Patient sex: M
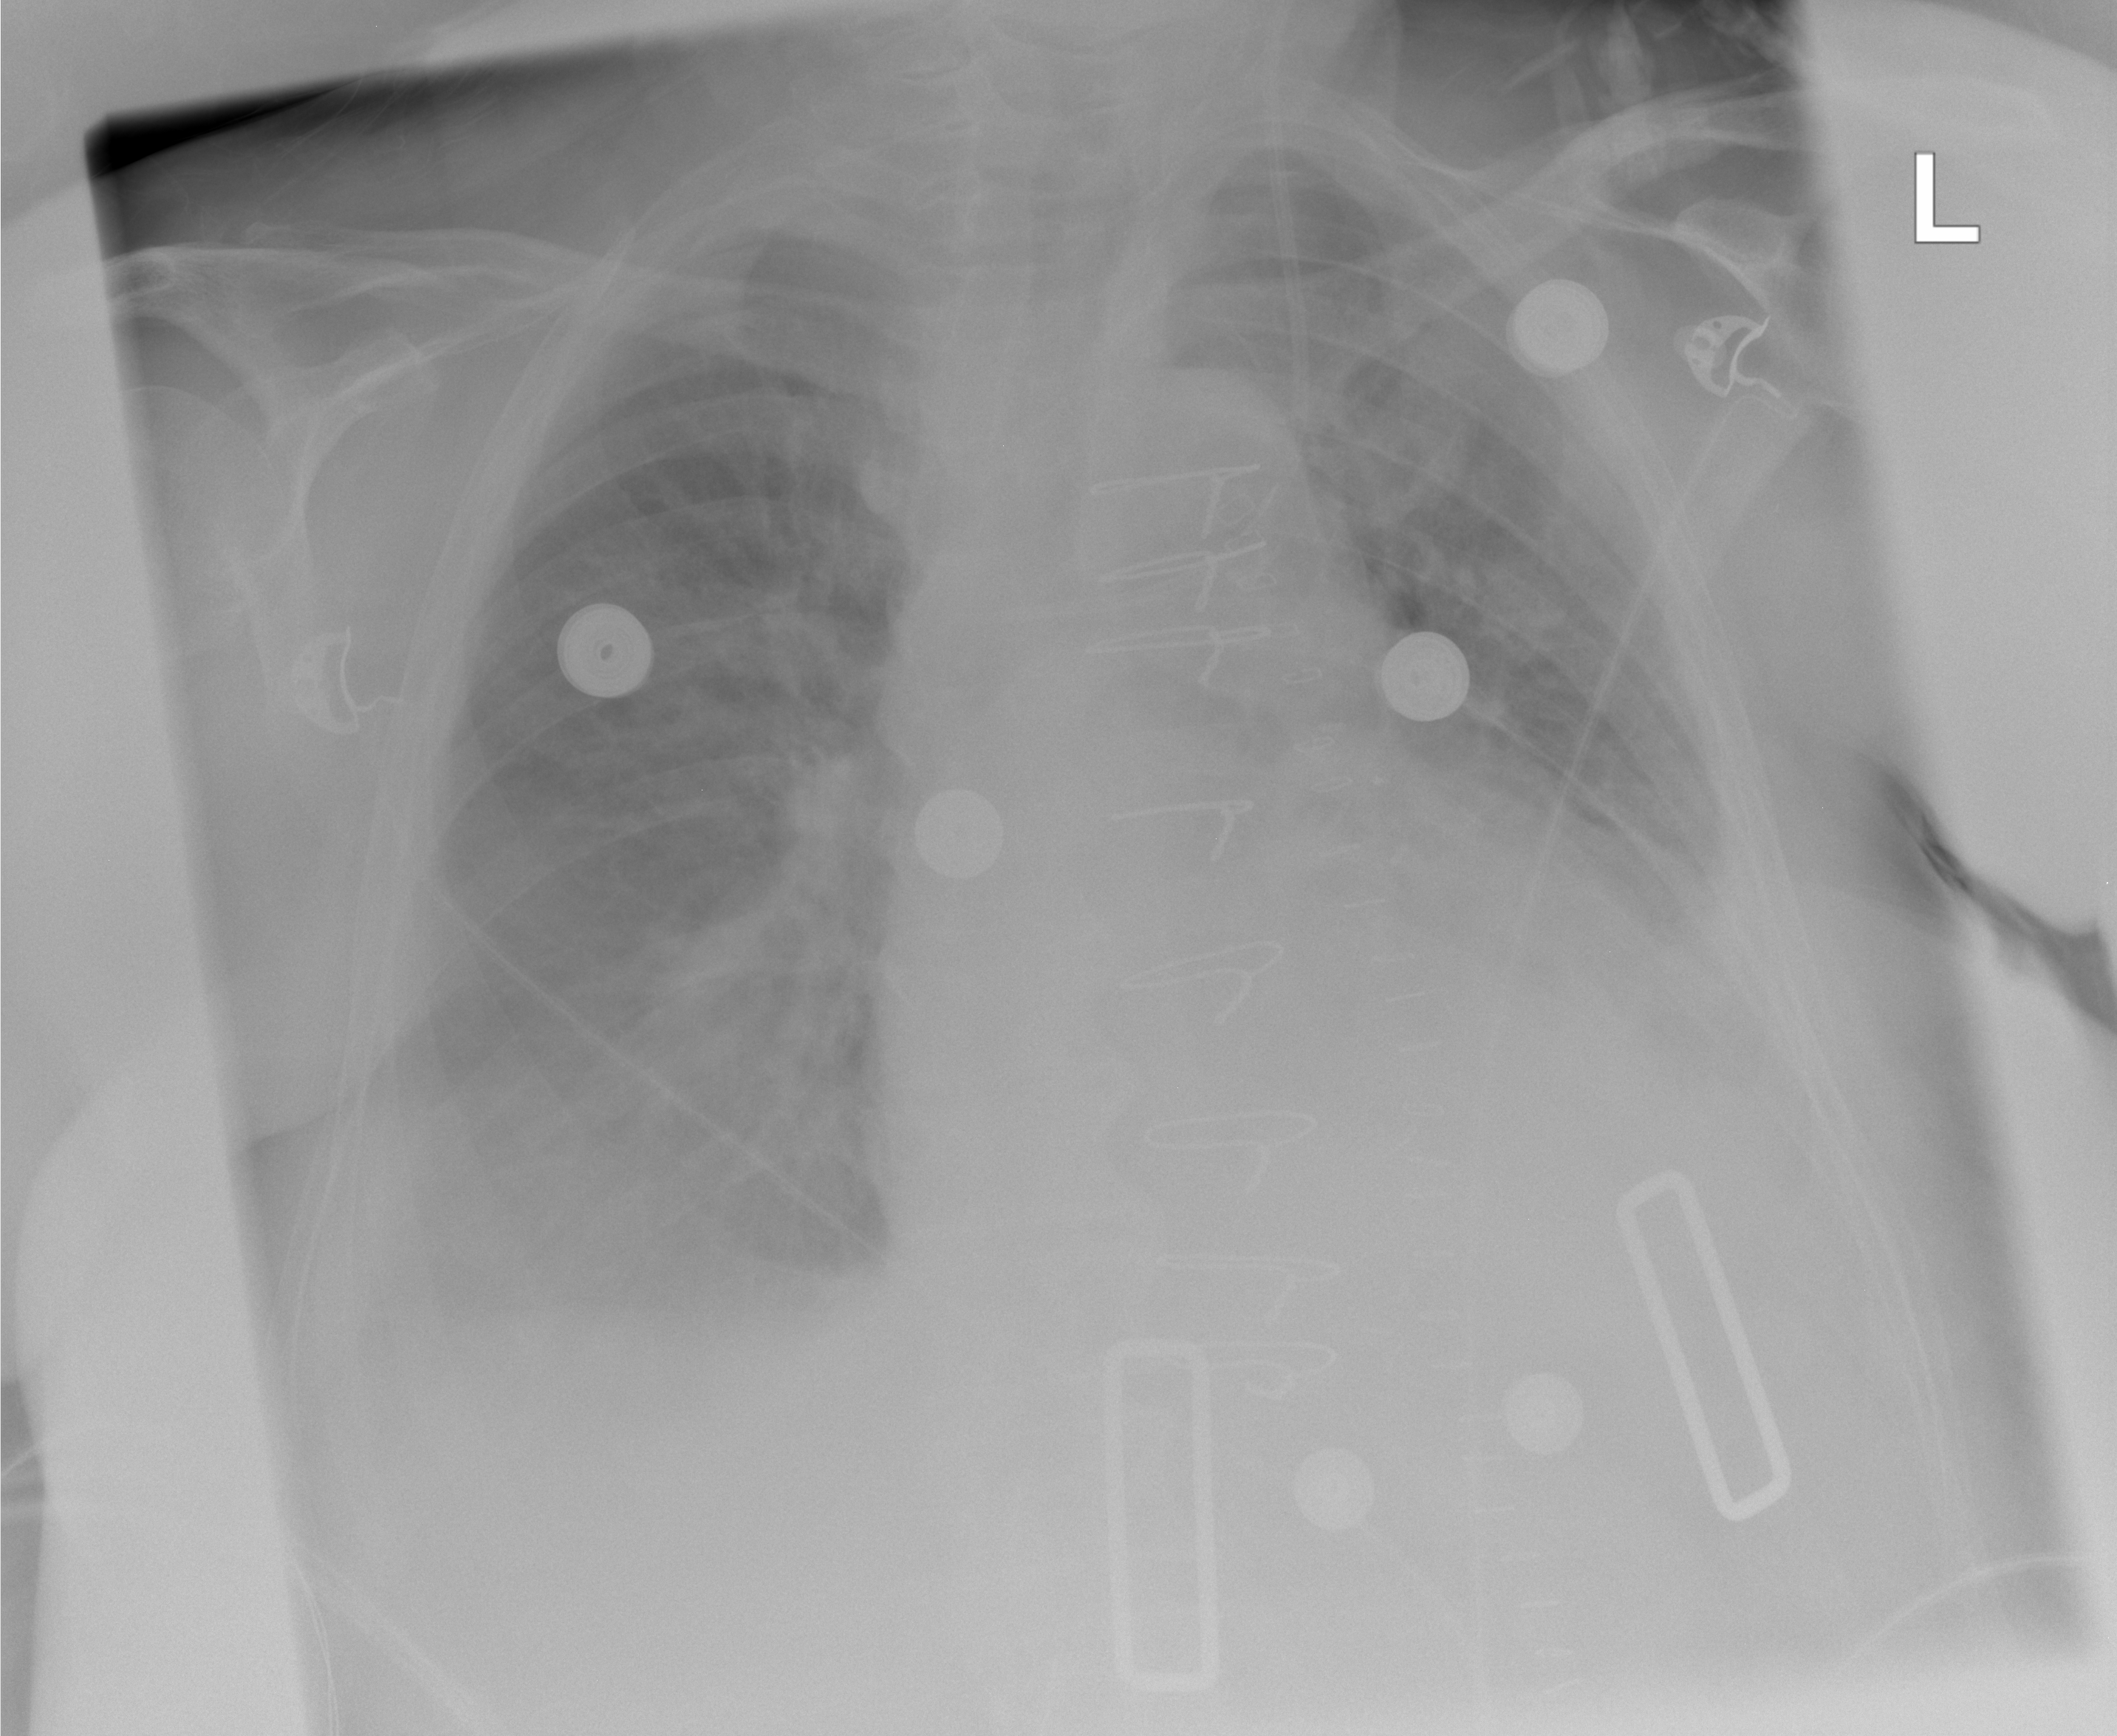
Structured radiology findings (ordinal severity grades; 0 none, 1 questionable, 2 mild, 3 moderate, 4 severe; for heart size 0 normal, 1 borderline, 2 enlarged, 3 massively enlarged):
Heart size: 2
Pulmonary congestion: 2
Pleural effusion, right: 2
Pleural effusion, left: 2
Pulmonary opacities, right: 2
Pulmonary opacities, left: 2
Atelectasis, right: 2
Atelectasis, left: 2